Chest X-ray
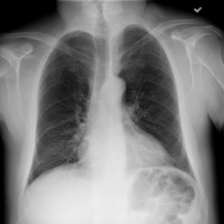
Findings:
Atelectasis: negative
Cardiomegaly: negative
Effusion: negative
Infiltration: negative
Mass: negative
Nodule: negative
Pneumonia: negative
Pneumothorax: negative
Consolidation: negative
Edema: negative
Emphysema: negative
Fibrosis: negative
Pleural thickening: negative
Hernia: negative